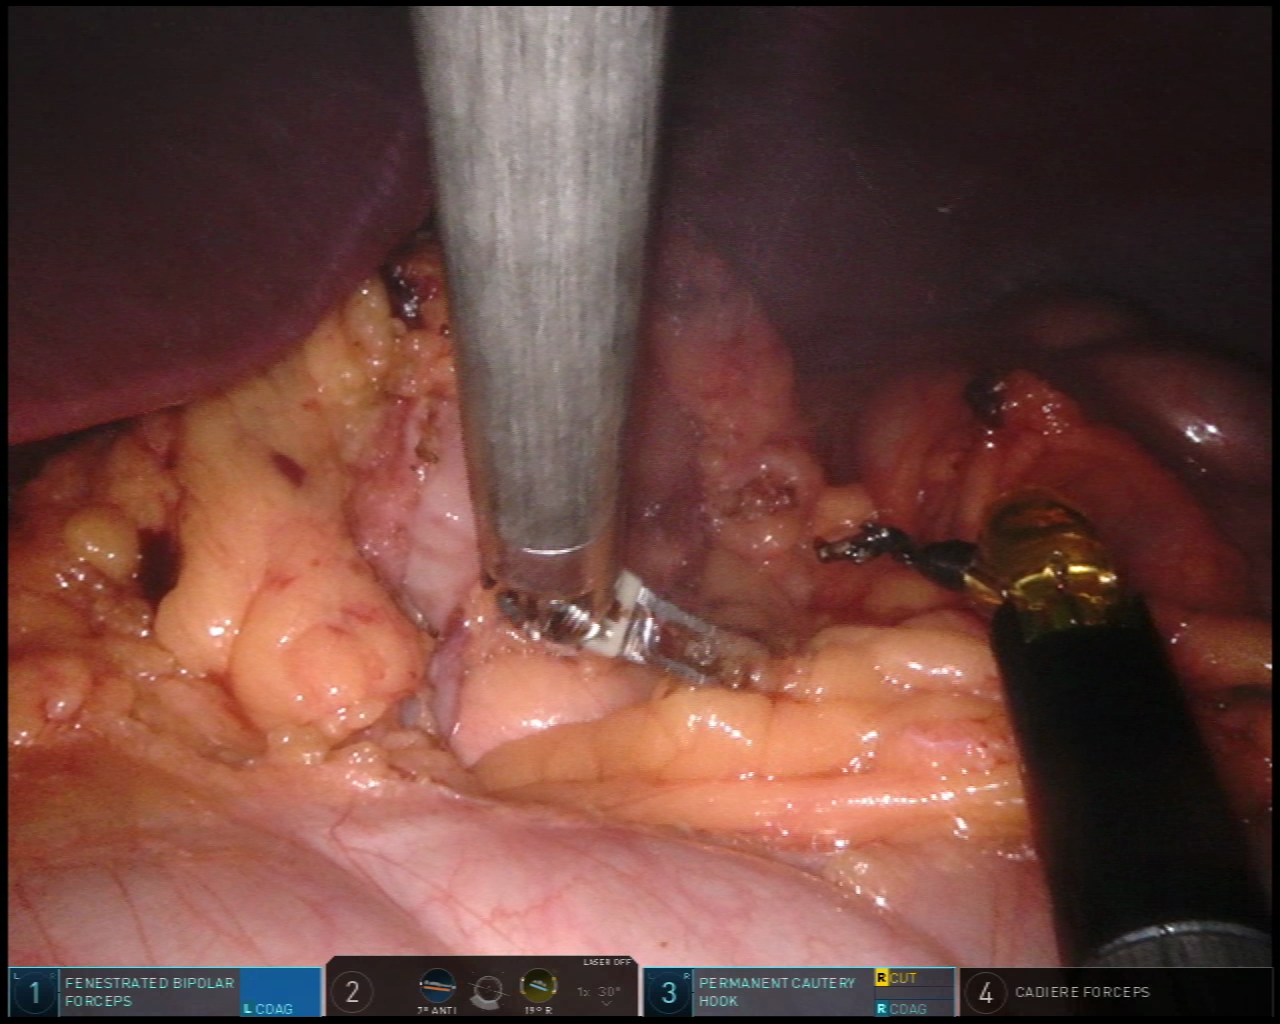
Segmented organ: stomach
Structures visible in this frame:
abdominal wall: yes
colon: yes
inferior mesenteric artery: no
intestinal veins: no
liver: yes
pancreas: yes
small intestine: no
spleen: no
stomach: yes
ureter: no
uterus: no
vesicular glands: no